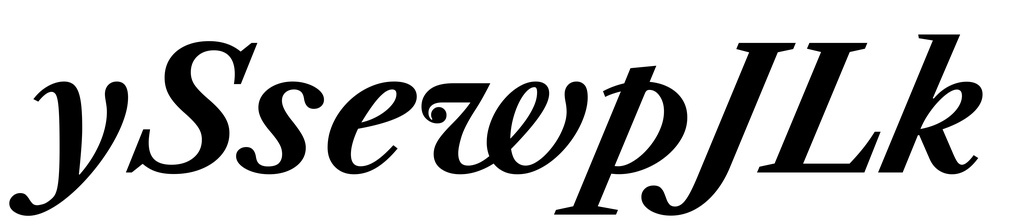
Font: LibreCaslonText-Italic_Bold_Italic